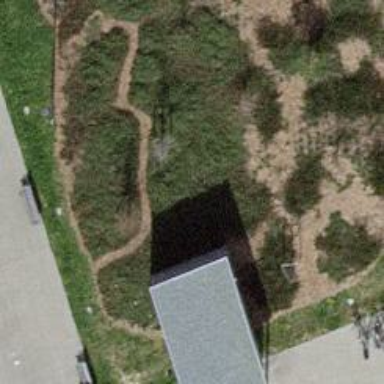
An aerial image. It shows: Shed building.